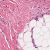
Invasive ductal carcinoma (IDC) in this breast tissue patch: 1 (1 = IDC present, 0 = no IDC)